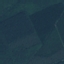
Land use / land cover: Forest